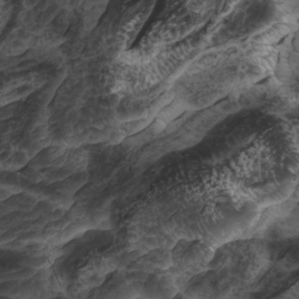
Label: non_frost